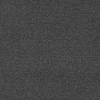
Atmospheric dust classification: dusty